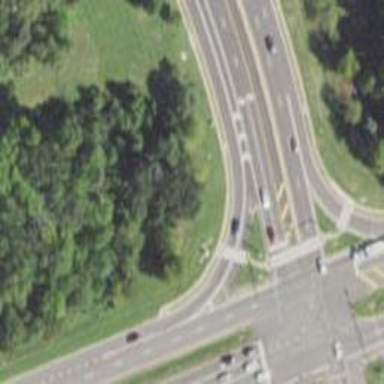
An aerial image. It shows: Marked crossing on the road.